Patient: sex M, age 47
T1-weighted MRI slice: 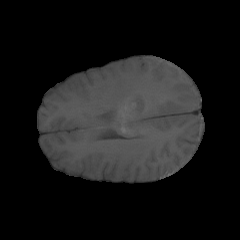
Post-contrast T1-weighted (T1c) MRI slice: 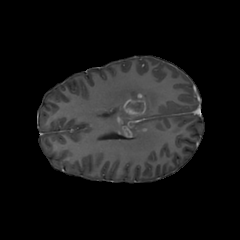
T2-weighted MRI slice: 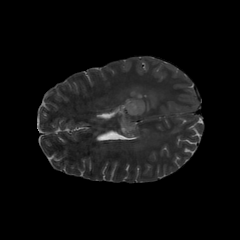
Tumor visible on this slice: yes
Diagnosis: Glioblastoma, IDH-wildtype
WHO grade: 4